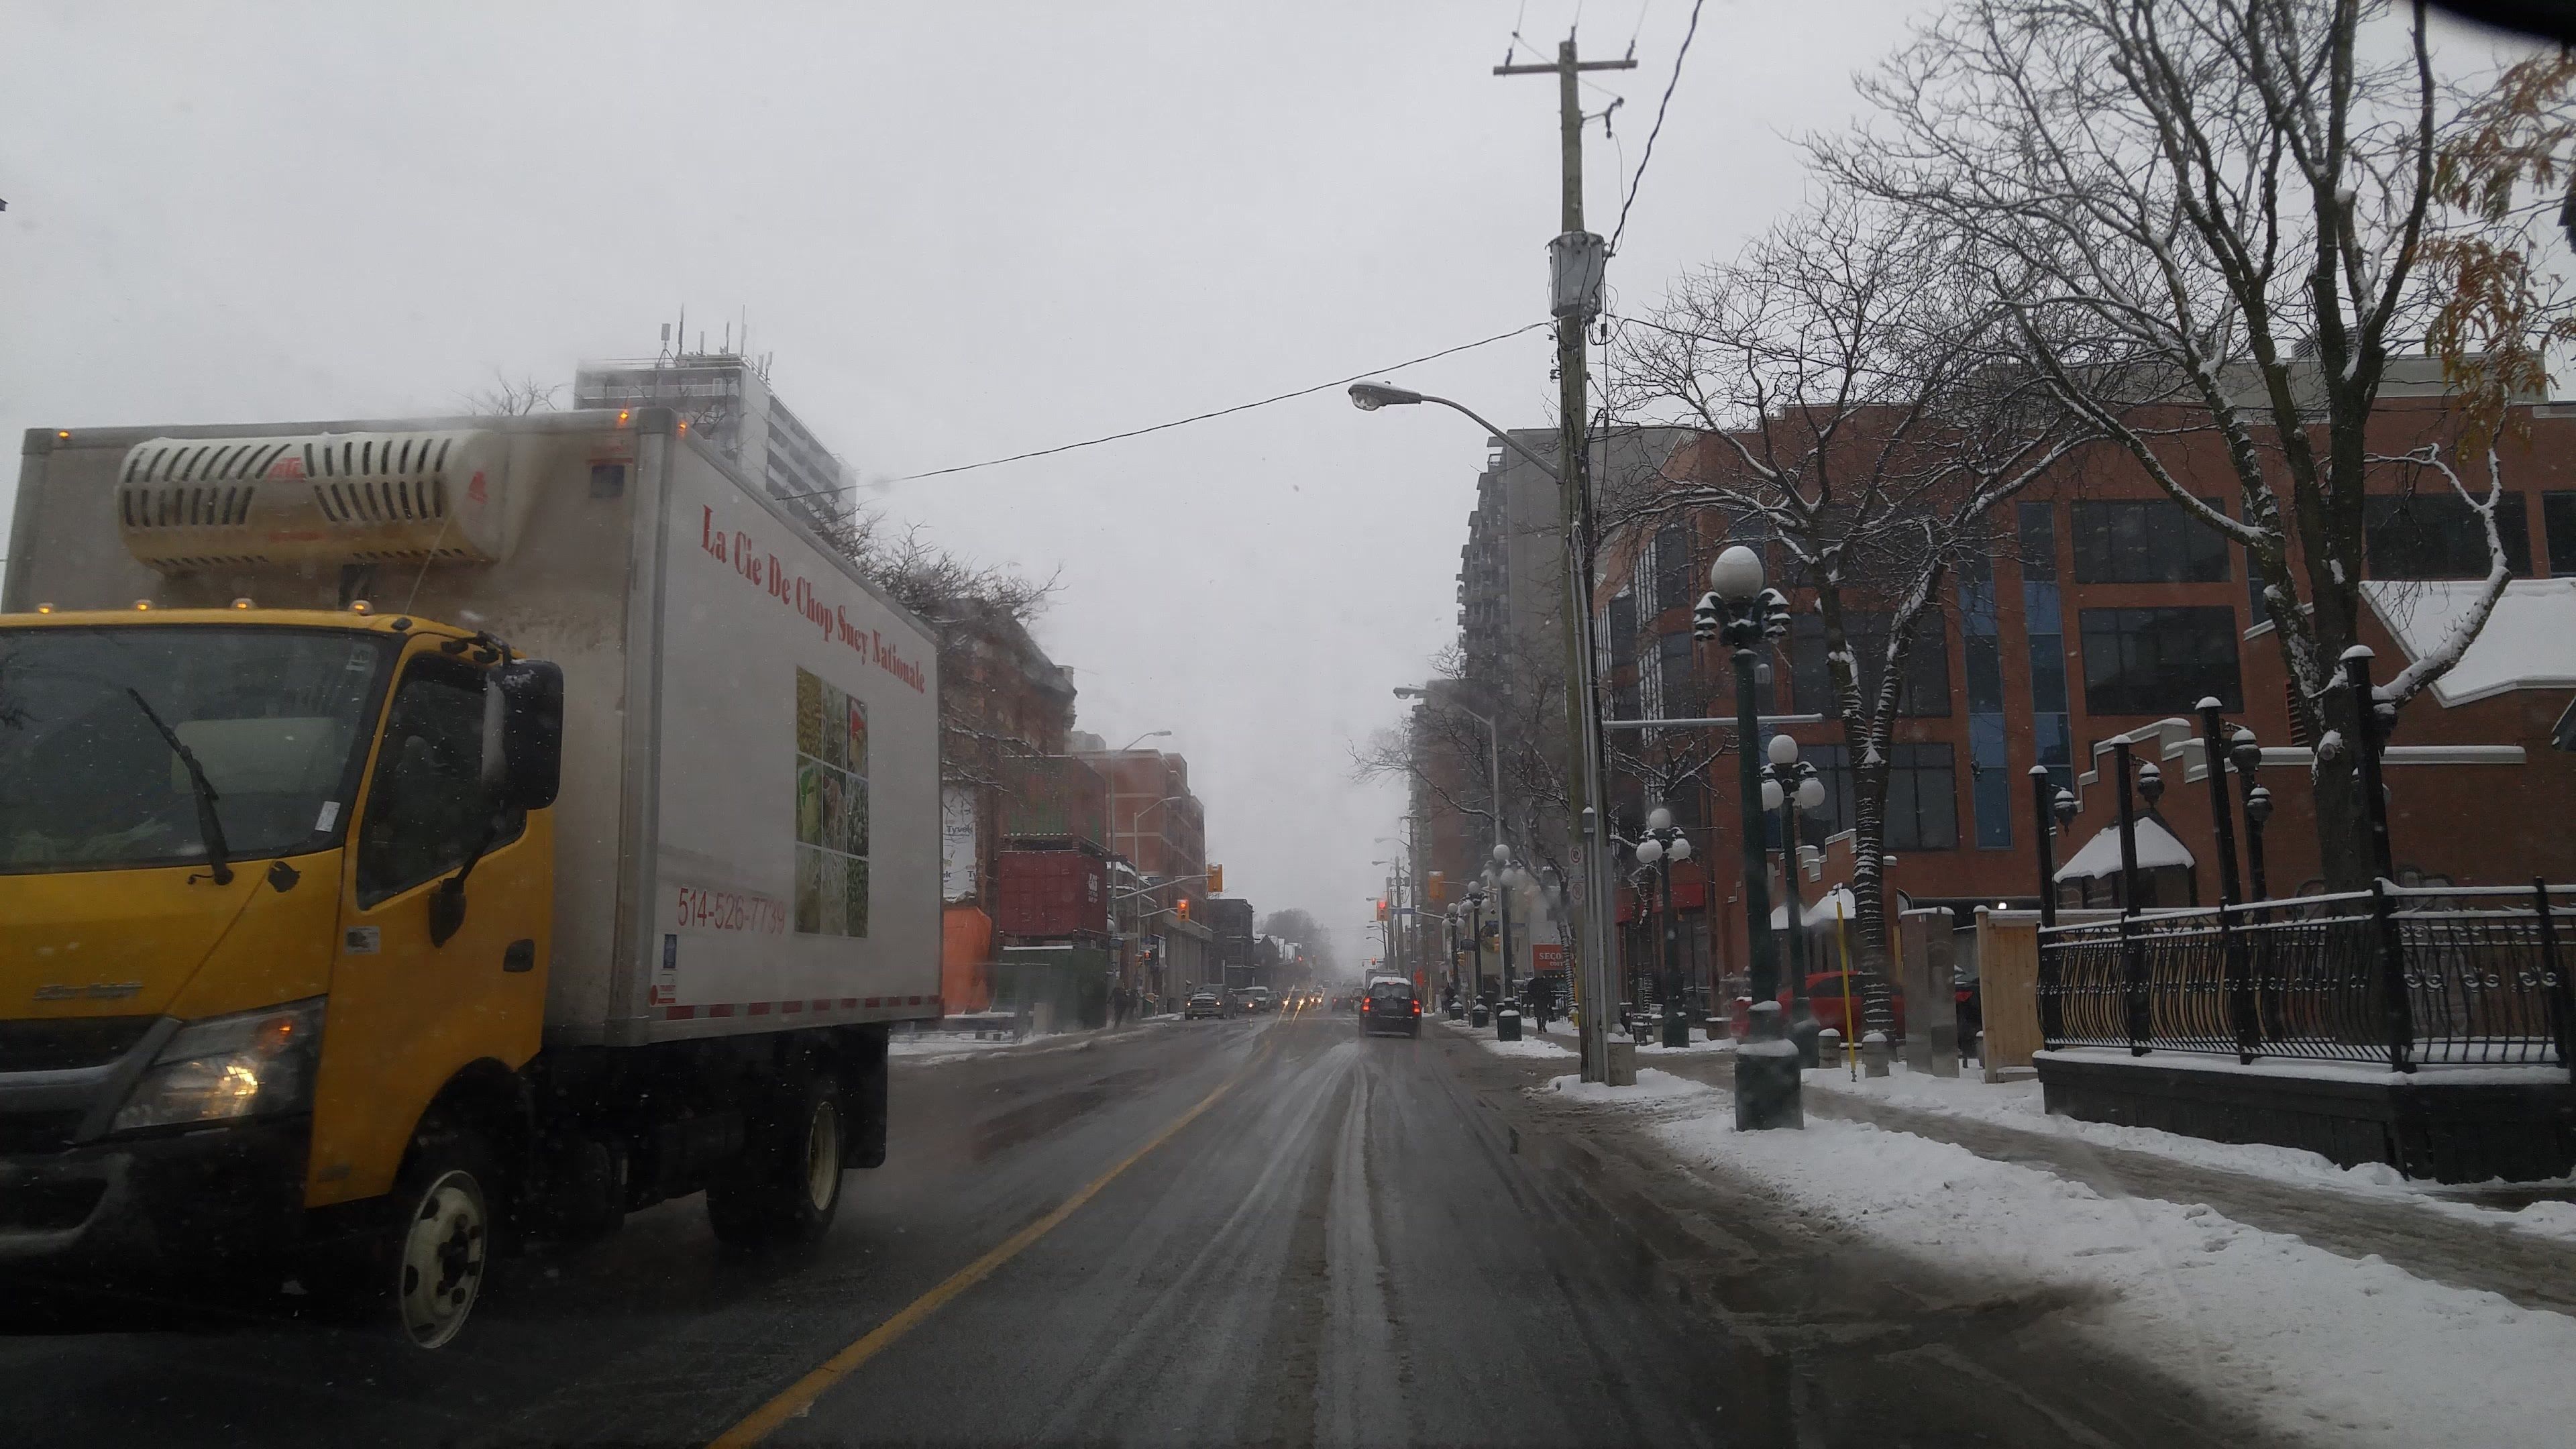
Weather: snowy
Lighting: day
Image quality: slightly poor
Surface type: driving surface
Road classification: secondary
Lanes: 2
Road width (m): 2
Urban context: urban centre
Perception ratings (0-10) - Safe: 4.04, Lively: 6.97, Beautiful: 4.23, Boring: 2.88, Depressing: 4.02, Wealthy: 5.17